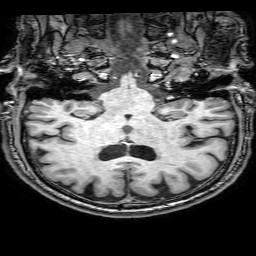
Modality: T1w
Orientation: sagittal
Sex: male
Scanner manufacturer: philips
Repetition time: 0.008156 s
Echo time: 0.00374 s